Question: I have alot of images saved in a folder on server side, the database has the url of each one and the client cannot open the images directly because of permisson. My problem is how can I encode the image to display it in browser from server?
This is the code i have in the action result that search for the image:
'''
public FileResult SearchImage()
{
var path = @"\jesus-pc\Frontera\IMAGENES\SINGNOS DISTINTIVOS\80HP23891268272.TIF";
var img1 = System.IO.File.ReadAllBytes(path);
return File(im1, "image/jpg");
}
'''
The image exists but this is what is displayed:

I tried with but I got this error:
'''
the server responded with a status of 414 (Request-Uri Too Long)
'''
What am I doing wrong?
Update:
My bad that I did not write the whole code of what I'm doing.
The last part that did not mentioned was that im using ajax to call the image.
When the user sends a request for information, there will be a link that will open a modal box. Inside that modal box is where the image must be displayed but the image will be loaded using ajax because the page should not be reloaded. So the image will be requested with ajax. Here is my code:
'''
$(".doc").dblclick(function () {
$.ajax({
url: "mainpage/SearchImage",
data: "",
type: "post",
success: function (data) {
ModalWindow.open();
document.getElementById("img_1").src = data;
}
})
'''
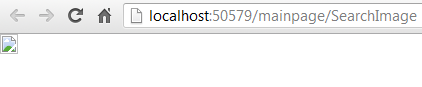
Answer: Consider using 'FileStreamResult' instead of 'FileResult'. This should solve your issue.
The code shou look something like:
'''
public FileStreamResult SearchImage()
{
var path =
@"\jesus-pc\Frontera\IMAGENES\SINGNOS DISTINTIVOS\80HP23891268272.TIF";
var fileStream = new FileStream(path, FileMode.Open, FileAccess.Read);
return new FileStreamResult(fileStream, "image/jpeg");
}
'''
Another thing that takes my attention is mime-type specified. In filename it's 'tif' but in code it's 'jpeg'.
Why are you using ajax for this? You can do something like this instead:
'''
$('#img_1').attr('src', 'mainpage/SearchImage');
'''